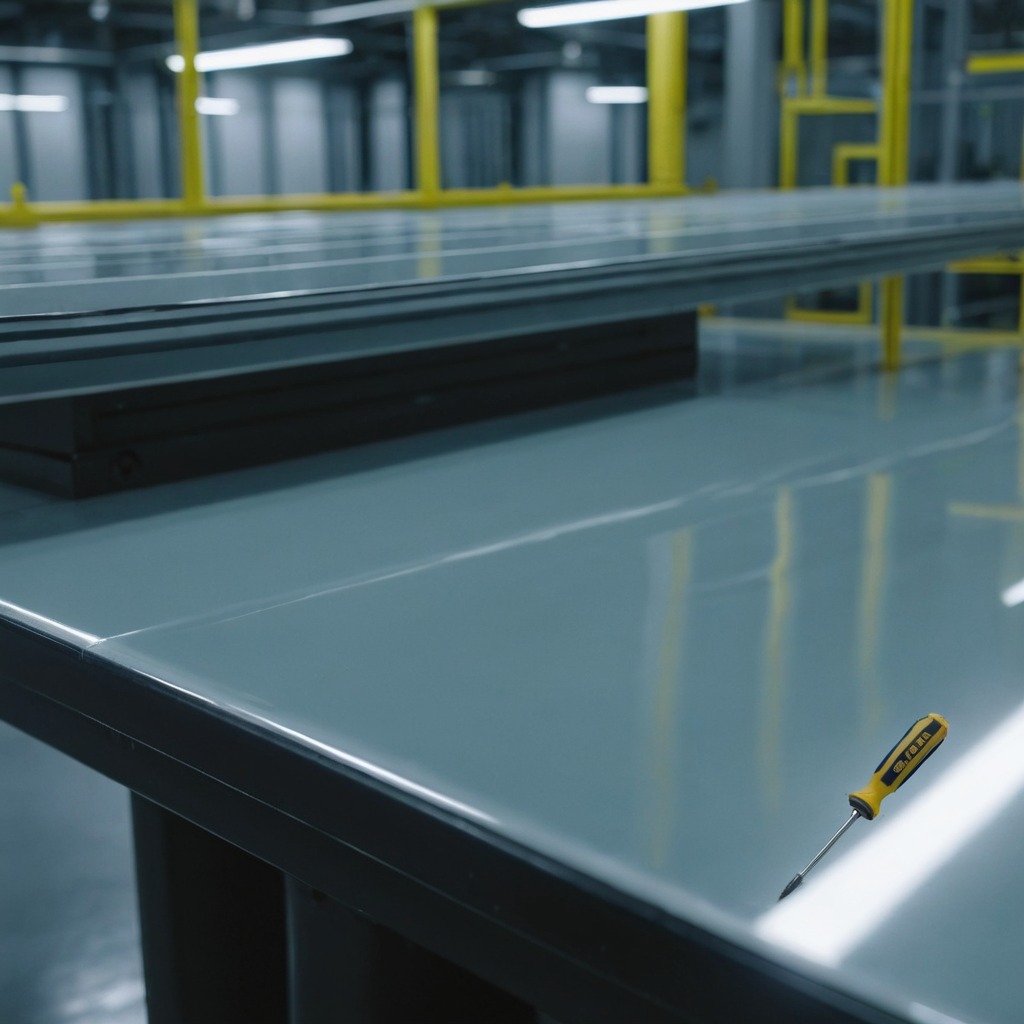
A screwdriver lies on a high-gloss table in a ship maintenance bay industrial lighting.